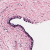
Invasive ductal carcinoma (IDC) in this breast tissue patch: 0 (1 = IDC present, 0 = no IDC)